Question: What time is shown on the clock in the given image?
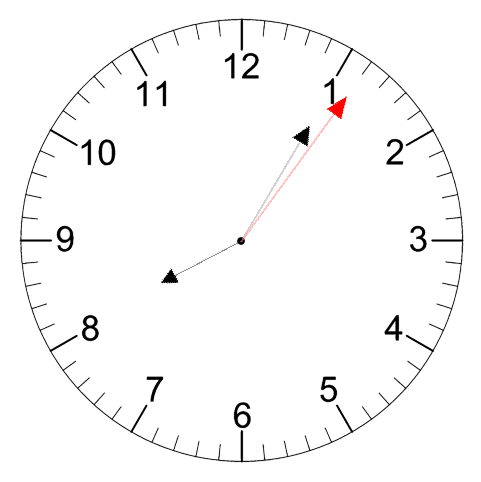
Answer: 08:05:06